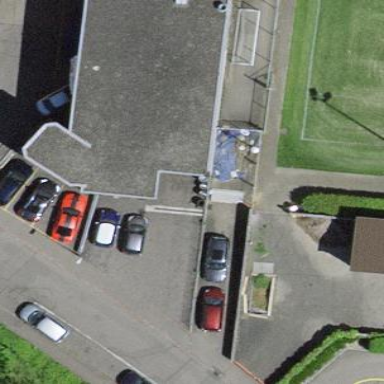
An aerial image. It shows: Street-side parking lot with asphalt surface.